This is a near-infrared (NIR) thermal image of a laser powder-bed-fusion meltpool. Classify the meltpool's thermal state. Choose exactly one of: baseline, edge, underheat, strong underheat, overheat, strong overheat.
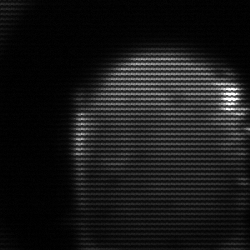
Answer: edge